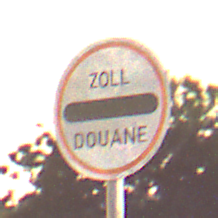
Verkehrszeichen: Zollstelle
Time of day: Night
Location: Outdoor (Suburban)
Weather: Clear
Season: NotSpecified
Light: Artificial